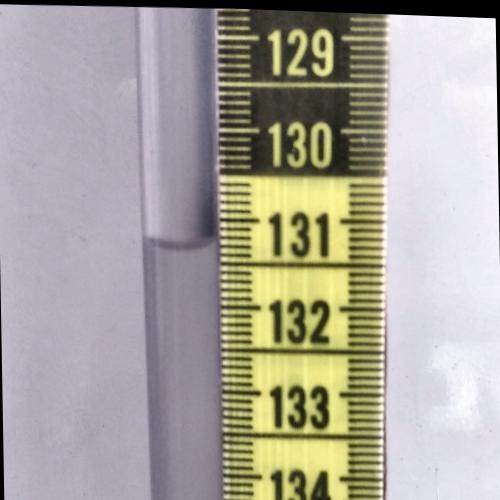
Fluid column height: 131.3 cm